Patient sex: M
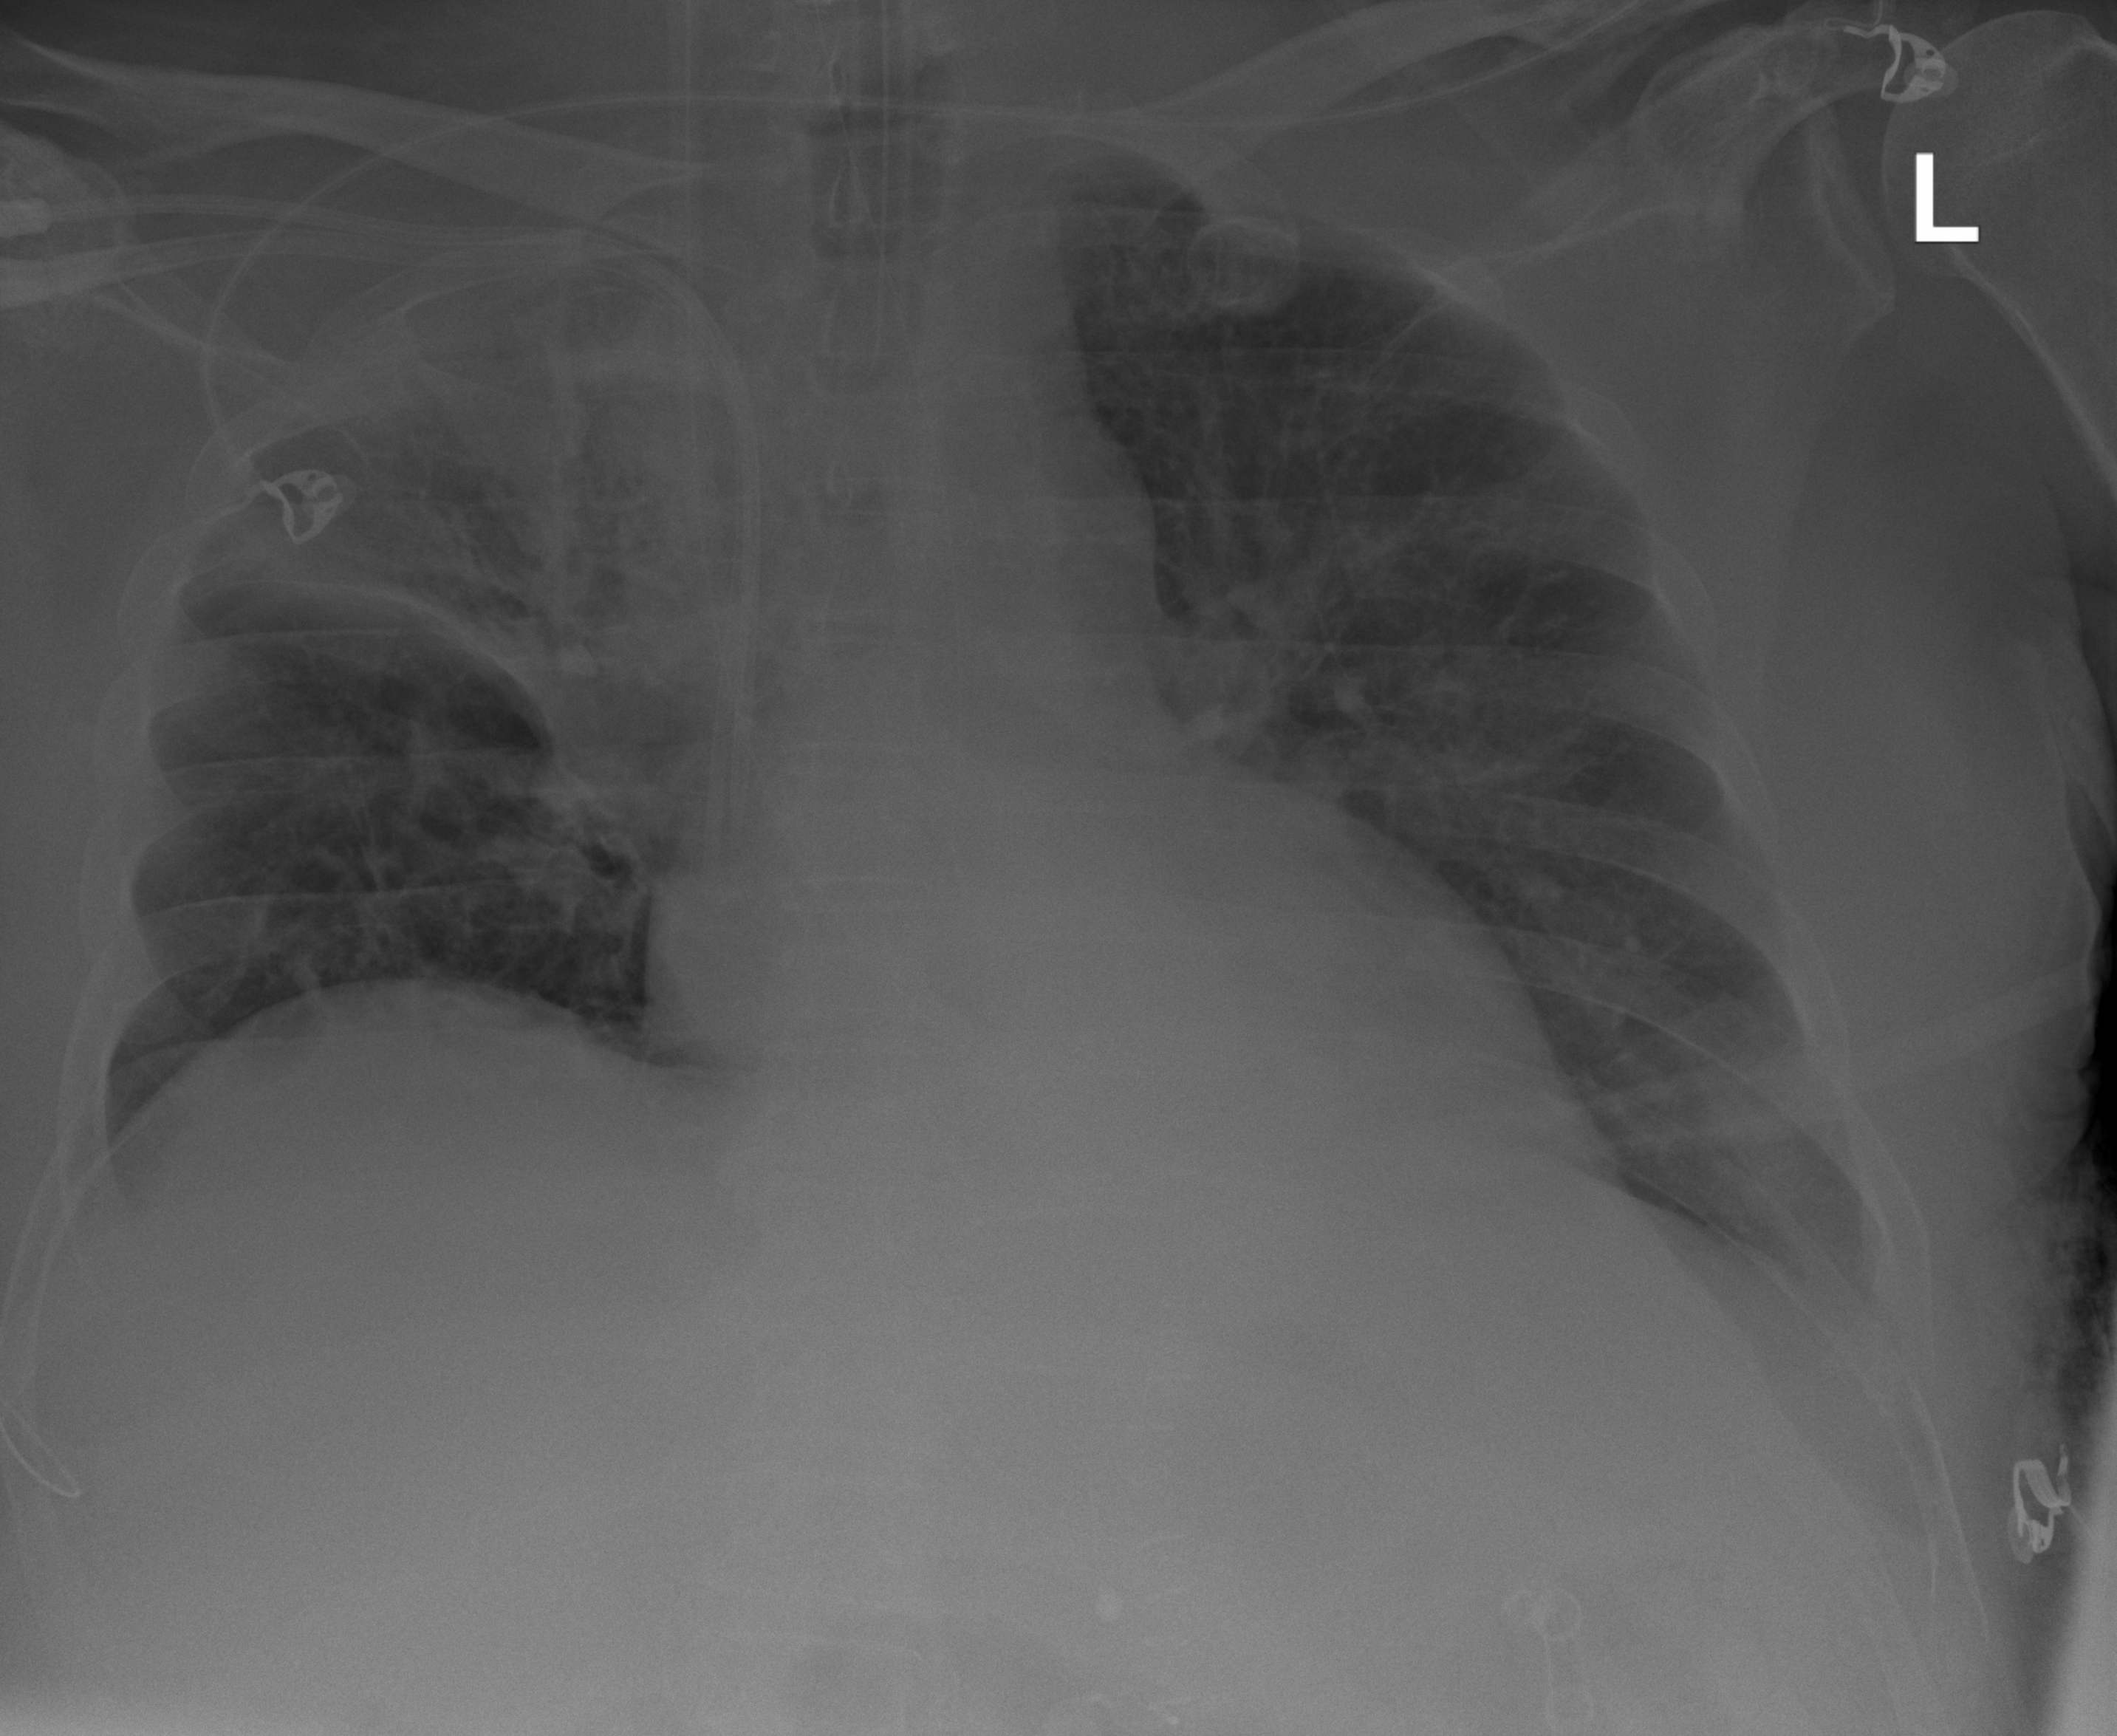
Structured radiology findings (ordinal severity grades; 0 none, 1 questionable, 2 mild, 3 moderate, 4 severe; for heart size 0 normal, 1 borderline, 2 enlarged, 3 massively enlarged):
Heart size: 1
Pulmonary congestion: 2
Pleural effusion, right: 2
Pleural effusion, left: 2
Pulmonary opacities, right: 3
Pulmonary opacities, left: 0
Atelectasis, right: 3
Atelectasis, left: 2